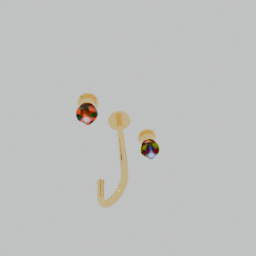
Label: appliances